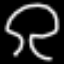
Label: mushroom